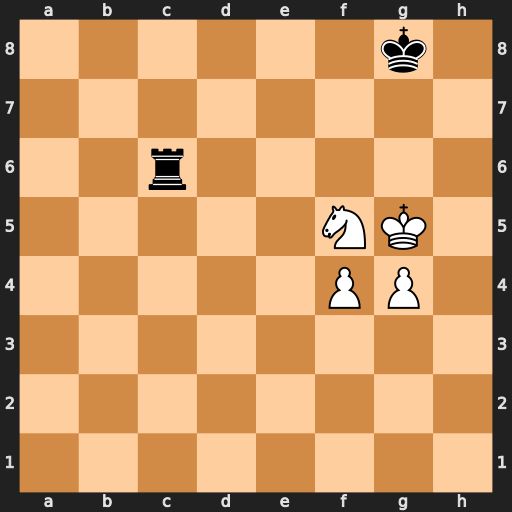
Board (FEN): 6k1/8/2r5/5NK1/5PP1/8/8/8
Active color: w
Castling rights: -
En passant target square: -
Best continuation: Ne7+ Kf7 Nxc6